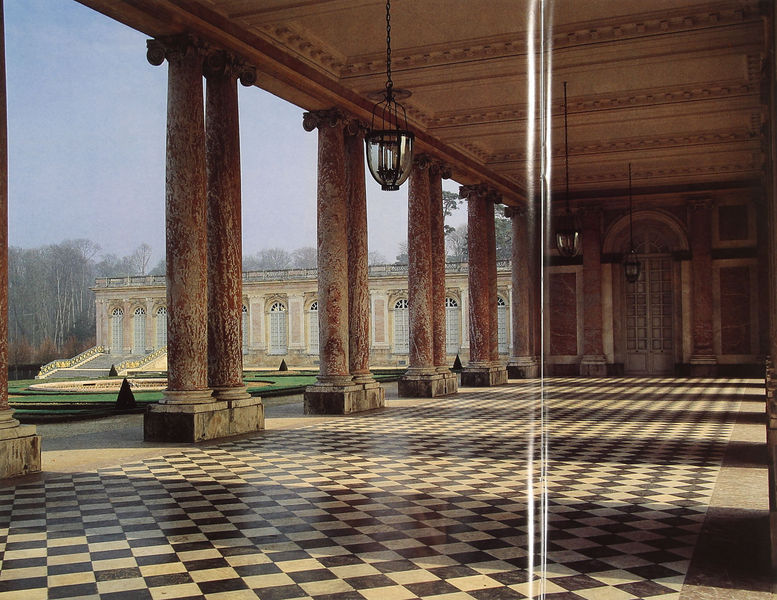
Titel: Versailles, Grand Trianon
Künstler: Jules Hardouin-Mansart
Standort: Versailles, Grand Trianon (EU - F)
Schlagwörter: gemälde, himmel, schatten, weiß, fenster, kariert, lampe, lampen, laternen, licht, marmor, paris, schwarz, säule, säulen, tür, gebäude, gras, park, rasen, rot, schloss, wiese, muster, schachbrett, schachbrettmuster, architektur, barock, sockel, bild, birke, boden, decke, rosa, brunnen, garten, fassade, fußboden, farbe, saal, rundbogen, treppe, verzierung, leuchter, stuck, tor, galerie, halle, foto, gang, buch, fliesen, schwarzweiß, schach, mosaik, kopie, arkaden, kapitelle, portal, rauten, doppelsäulen, ionisch, portikus, viereck, aufnahme, doppelt, doppel, attika, wandelhalle, vorhalle, buchsbaum, gartenhaus, überdacht, zwillingssäulen, gekuppelte säulen, außenanlage, gebäudeteil, sansoussi, schchbrettmuster, baden baden, trinkhalle, säulengan, fussboen, schabrettmuster